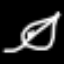
Label: leaf